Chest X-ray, PA view. Patient: 54 years old, sex M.
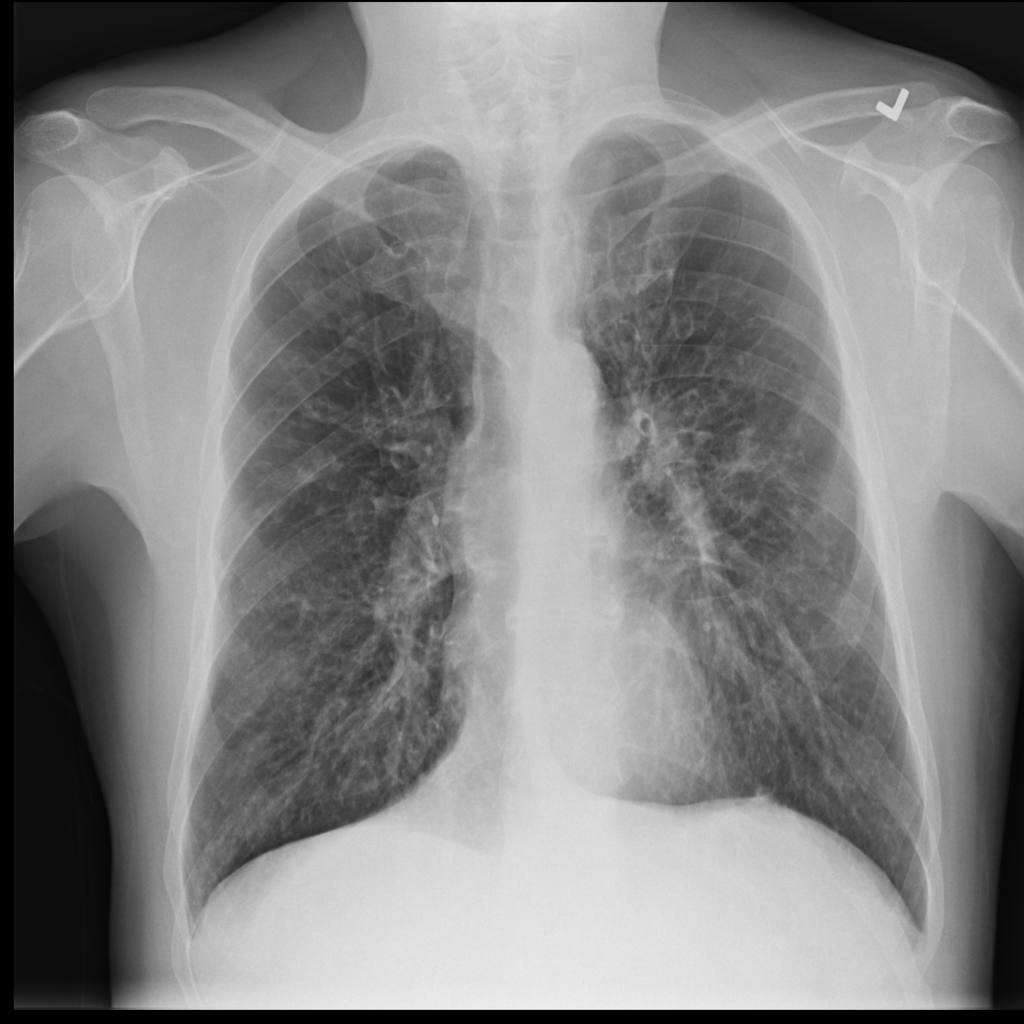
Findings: Fibrosis, Infiltration